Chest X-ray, PA view. Patient: 59 years old, sex F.
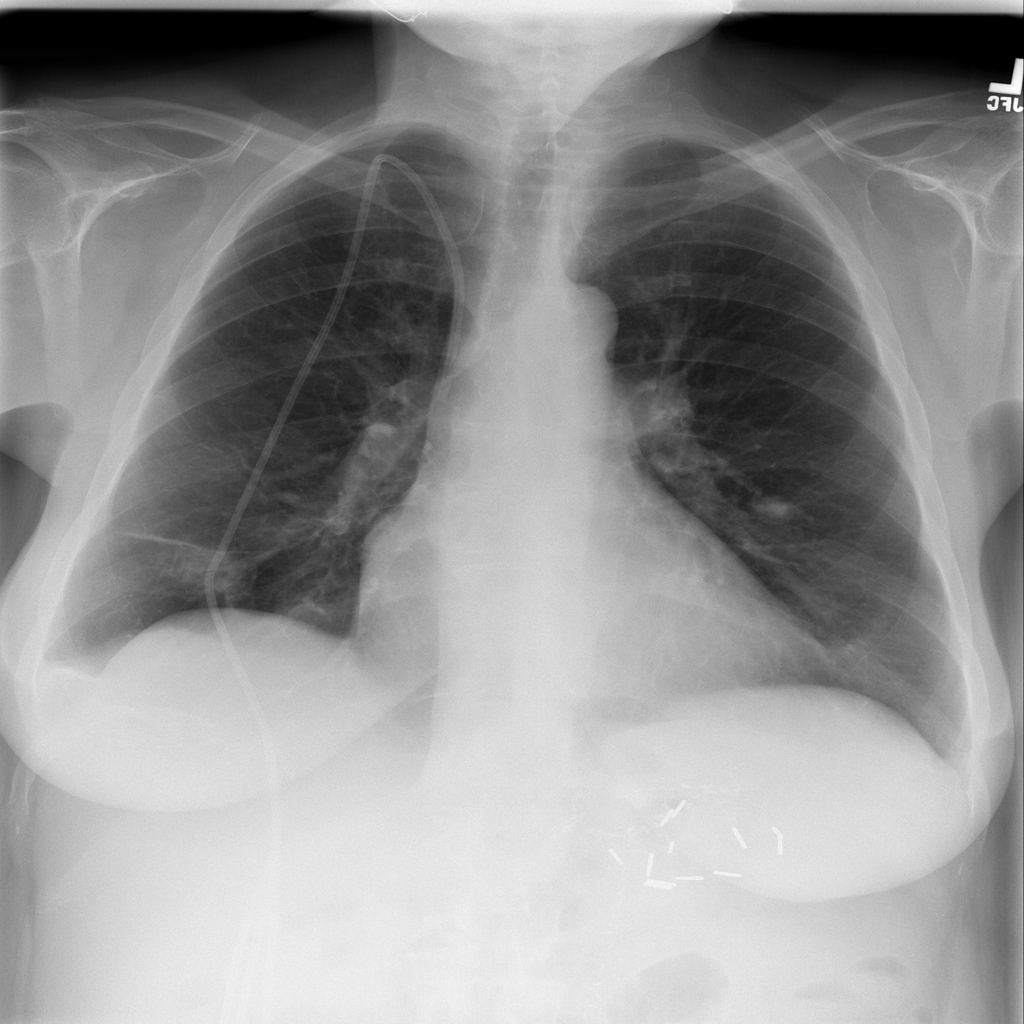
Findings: Atelectasis, Nodule